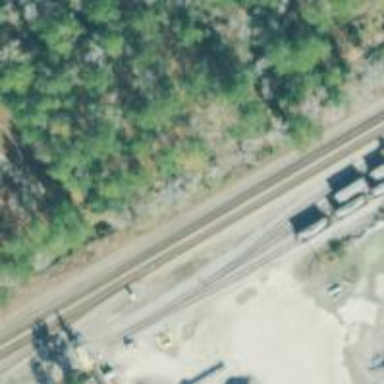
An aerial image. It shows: Railway spur service line used for aggregate transportation.